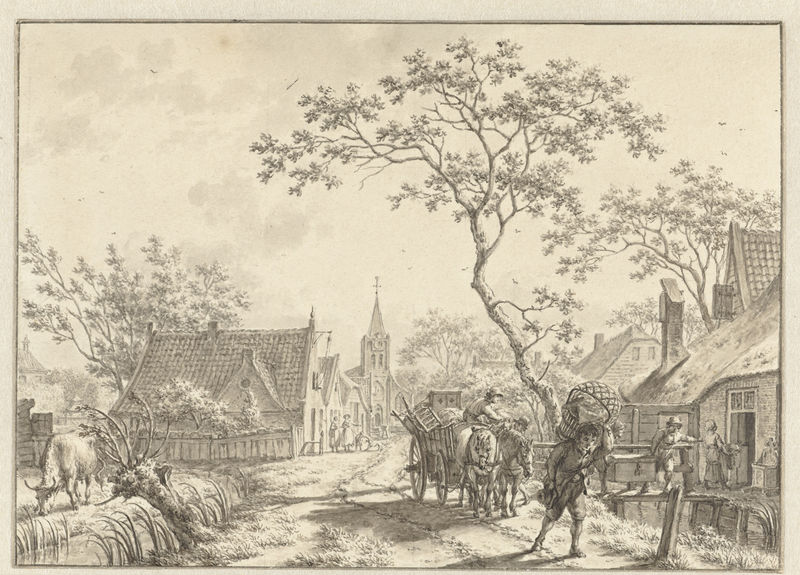
Titel: Mei
Künstler: Jacob (1741-1799) Cats
Standort: Amsterdam
Institution: Rijksmuseum
Schlagwörter: baum, mann, bäume, landschaft, menschen, stadt, frau, straße, zeichnung, gras, weg, bach, häuser, kühe, vögel, weide, brücke, kirche, händler, pferd, pferde, heu, dorf, kuh, kutsche, wagen, korb, bauer, verkauf, kreuz, graben, verkaufen, ochse, näume, krämer